Question: Using delphi 7 TRichEdit component, RTF data is being imported from a msword document through copy and paste, but if data is contained in a box, it is not displaying correctly i.e.

Please assist
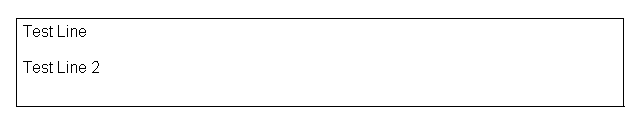
Answer: Try to use the following, it should subclass the <URL> component and run the project you should get RichEdit 4.1.
'''
unit Unit1;
interface
uses
Windows, Messages, SysUtils, Variants, Classes, Graphics, Controls, Forms,
Dialogs, StdCtrls, ComCtrls, RichEdit;
type
TRichEdit = class(ComCtrls.TRichEdit)
protected
procedure CreateParams(var Params: TCreateParams); override;
end;
type
TForm1 = class(TForm)
private
{ Private declarations }
public
{ Public declarations }
end;
var
Form1: TForm1;
FRichEditModule: THandle;
implementation
{$R *.dfm}
{ TRichEdit }
procedure TRichEdit.CreateParams(var Params: TCreateParams);
const
RichEditClassName = 'RICHEDIT50A';
RichEditModuleName = 'MSFTEDIT.DLL';
HideScrollBarsStyle: array[Boolean] of DWORD = (ES_DISABLENOSCROLL, 0);
HideSelectionsStyle: array[Boolean] of DWORD = (ES_NOHIDESEL, 0);
begin
if FRichEditModule = 0 then
begin
FRichEditModule := LoadLibrary(RichEditModuleName);
if FRichEditModule <= HINSTANCE_ERROR then
FRichEditModule := 0;
end;
inherited CreateParams(Params);
CreateSubClass(Params, RichEditClassName);
Params.Style := Params.Style or HideScrollBarsStyle[HideScrollBars] or
HideSelectionsStyle[HideSelection];
Params.WindowClass.style := Params.WindowClass.style and
not (CS_HREDRAW or CS_VREDRAW);
end;
initialization
finalization
if FRichEditModule <> 0 then
FreeLibrary(FRichEditModule);
end.
'''